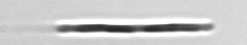
Label: Leptocylindrus